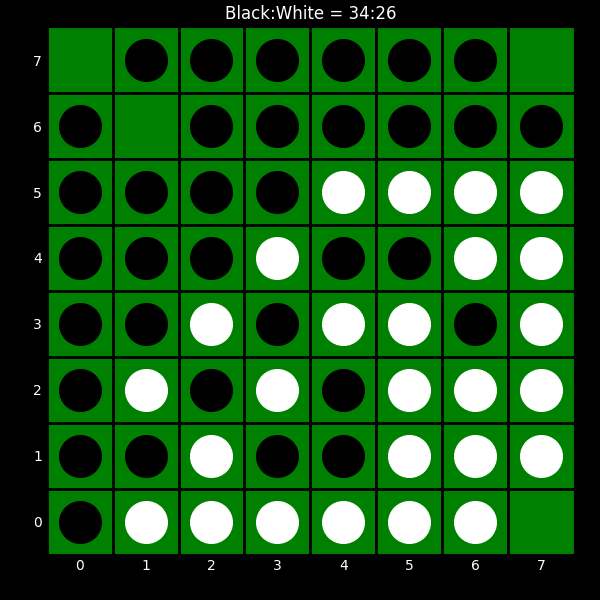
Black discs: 34
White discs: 26